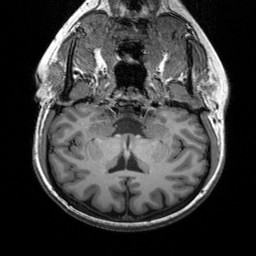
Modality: T1w
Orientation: sagittal